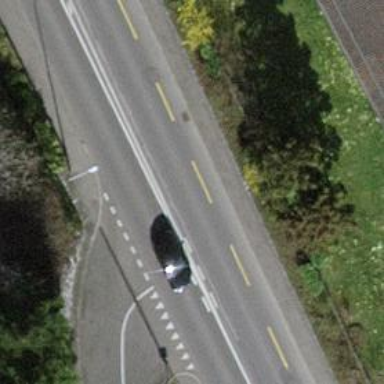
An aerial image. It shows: Asphalt road classified as tertiary.